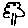
Label: tree